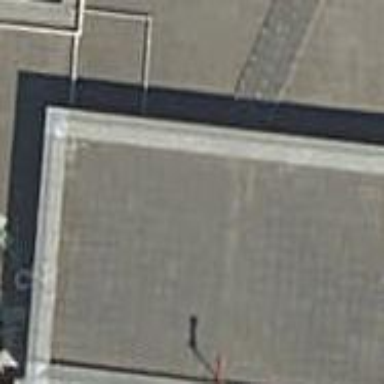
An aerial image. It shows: University building with concrete roof.